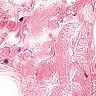
Metastatic tissue present: no